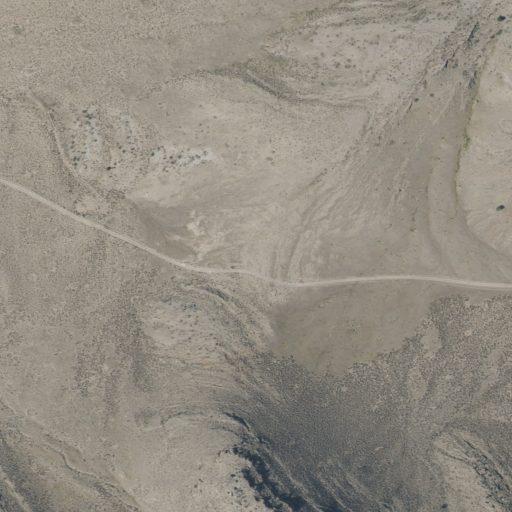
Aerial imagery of gap in Utah named Georges Pass containing shrub, grassland, open development, low intensity development, and medium intensity development